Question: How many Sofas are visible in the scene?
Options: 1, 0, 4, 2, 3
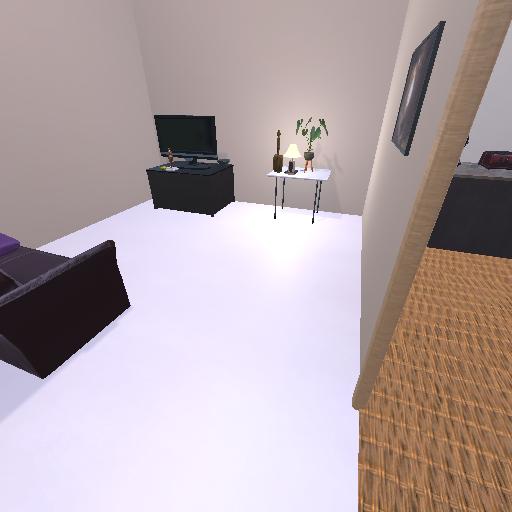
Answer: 1